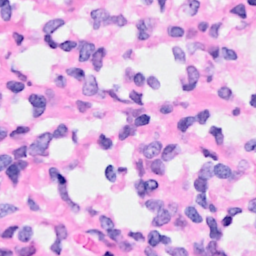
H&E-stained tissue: Breast